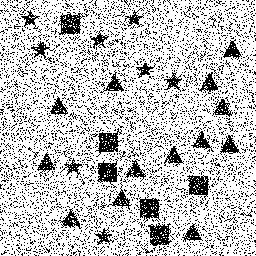
Squares: 6
Triangles: 13
Stars: 8
Total shapes: 27